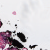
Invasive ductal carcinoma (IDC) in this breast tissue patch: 0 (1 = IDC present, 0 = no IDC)